Question: I'm learning android, and I have a test game where i am drawing onto a custom View. (e.g. with canvas ondraw).
At a certain points in the game, I want text numbers to pop up and then fade out. This is a common feature in games, for "critical hits" and the like. For example, this image:

What is the best approach for this, do I need to create TextViews programmatically and overlay them somehow?
Or should I be doing canvas.drawText( ? , somehow keeping track of how many bits of text I need to draw? If I took this approach, how would I best keep track of all the necessary texts.
I would then use a valueanimator to fade each one out.
I would love to hear some advice from an experience programmer on how this should best be tackled.
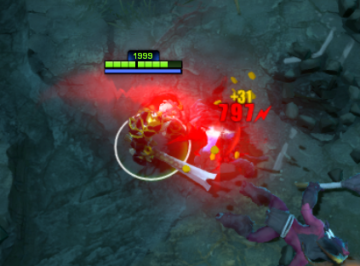
Answer: In the end, I did it like this:
Created an array of a few TextViews, as a member variable. I was able to do this by first changing my Activity layout to a RelativeLayout. And then I put this code in the constructor to instantiate them:
'''
popup_scores_ = new TextView[num_popups];
RelativeLayout test = (RelativeLayout) findViewById(R.id.activity_layout);
for (int i = 0; i < num_popups; ++i) {
popup_scores_ [i] = new TextView(getApplicationContext());
LayoutParams textViewLayoutParams = new LayoutParams(LayoutParams.WRAP_CONTENT, LayoutParams.WRAP_CONTENT);
test.addView(popup_scores_[i], textViewLayoutParams);
popup_scores_[i].setVisibility(TextView.INVISIBLE);
}
'''
And then at every time a display of the "fading popup score" was required. I would set one of the textviews to visible, and animate it's alpha property with an ObjectAnimator (from 1.0f to 0.0f).
I would rotate through the textviews so that even if there were multiple scores in succession, the popups would still be there fading out. Up to the limit of "num_popups".
Comment if you need elaboration on this method, or if you think I could have done it an easier way. Still learning here.